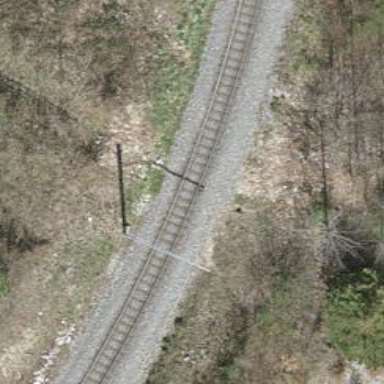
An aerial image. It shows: Railway crossing.